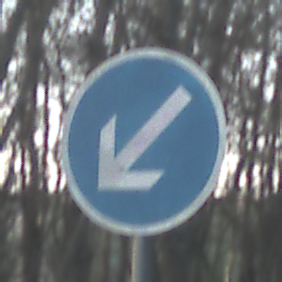
Verkehrszeichen: VorgeschriebeneVorbeifahrtLinks
Umgebung: Outdoor, Nature
Tageszeit: SunriseSunset
Wetter: Clear
Licht: Natural
Jahreszeit: Winter
Kontrast: LowContrast